Interaction volume radius: 10 \u00c5
Interaction volume height: 10 \u00c5
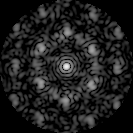
Disorder parameter: 0.5664